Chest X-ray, AP view. Patient: 45 years old, sex F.
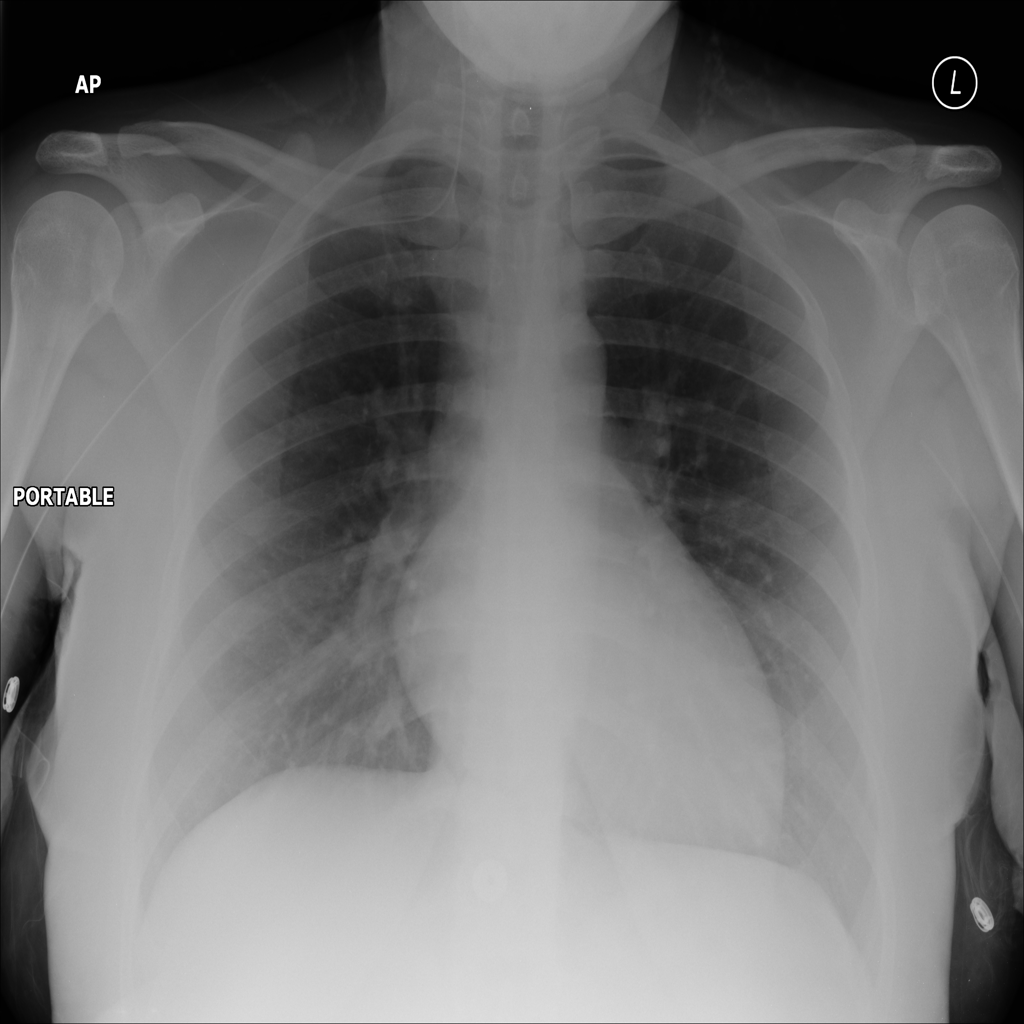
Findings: No Finding